Aerial crown-view tile of a tropical tree (Barro Colorado Island, Panama), acquired 20240716:
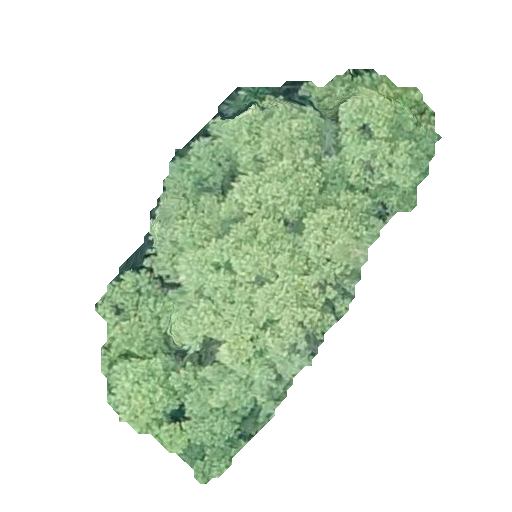
Species: Luehea seemannii
GBIF accepted scientific name: Luehea seemannii
Crown area: 125.338 m²